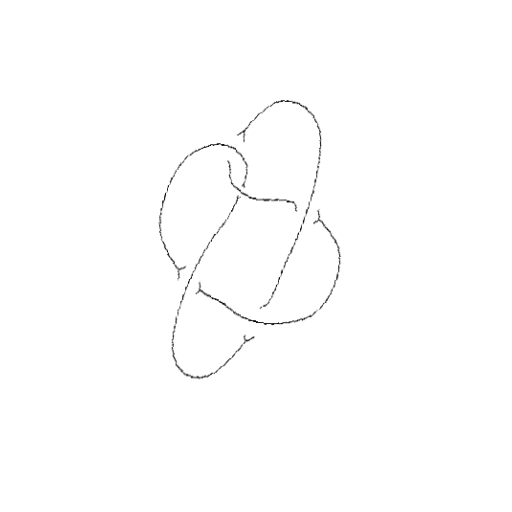
Crossing number: 5